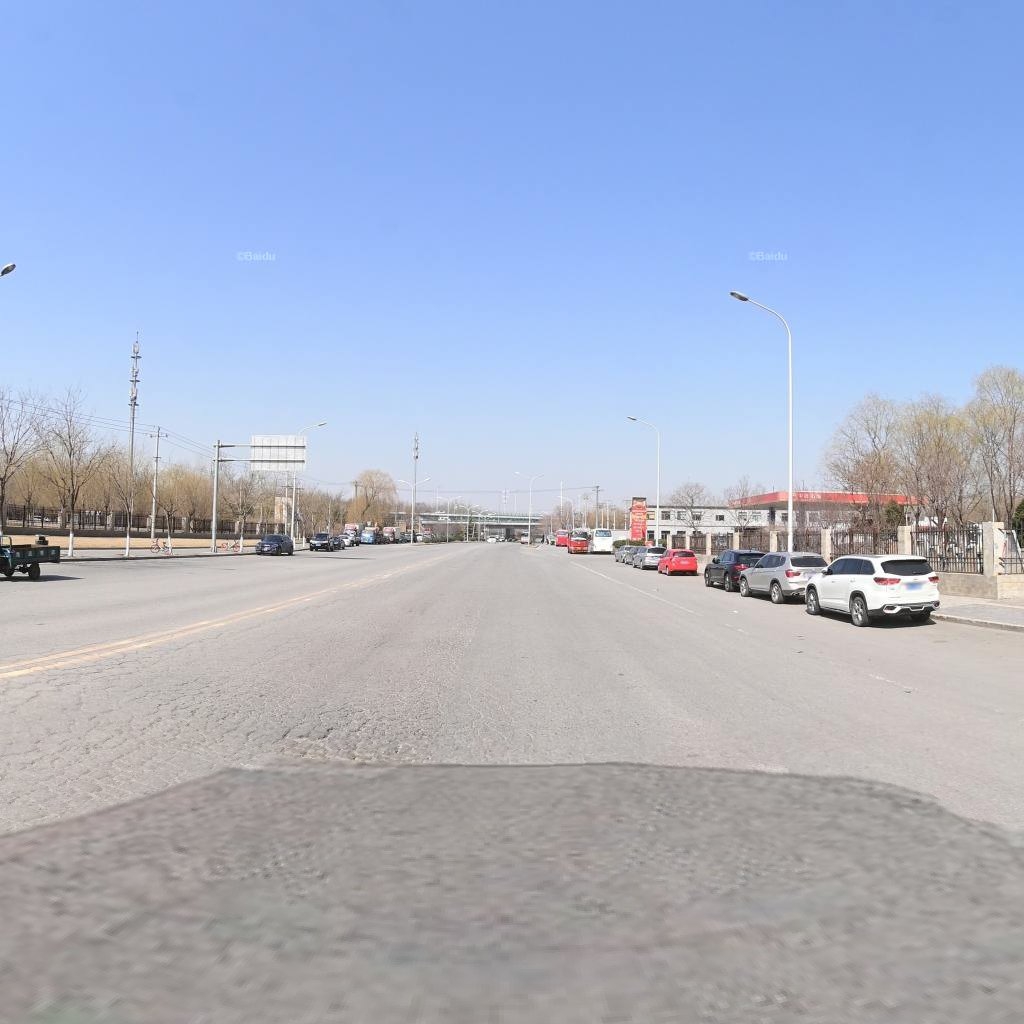
Region: Chaoyang
Road damage annotations: alligator crack